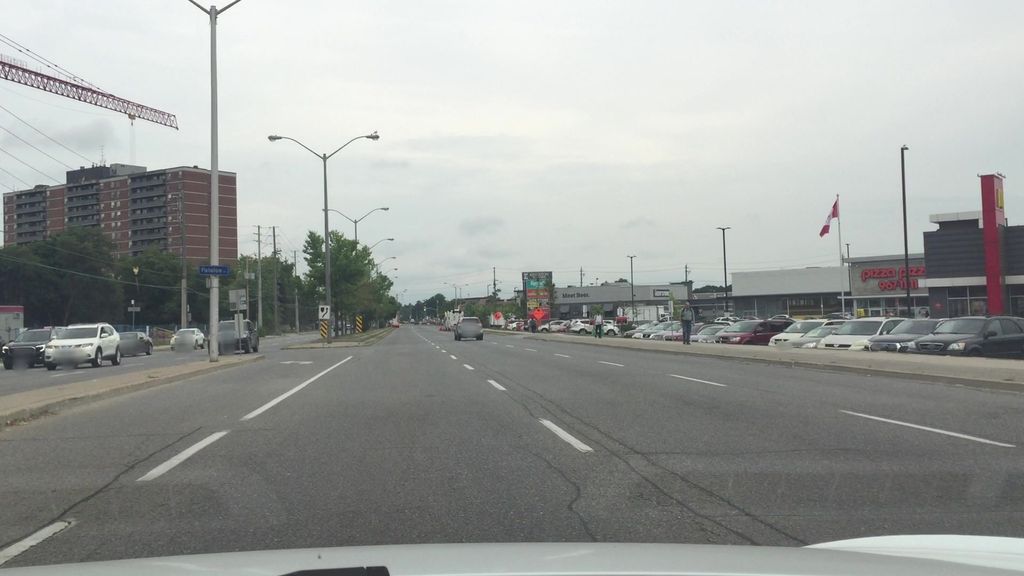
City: toronto